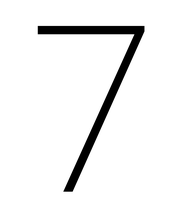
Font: Roboto_ExtraLight